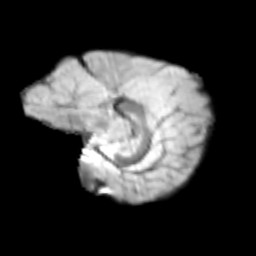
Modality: T2w
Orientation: sagittal
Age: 10
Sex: female
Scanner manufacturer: siemens
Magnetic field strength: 3 T
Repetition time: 3.8 s
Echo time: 0.07 s